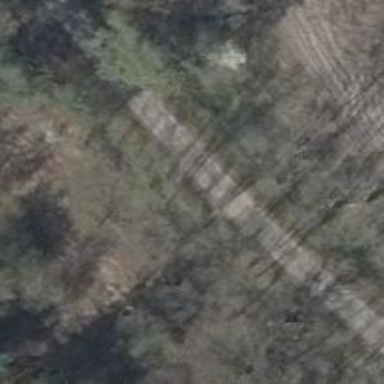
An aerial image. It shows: Well-maintained track road with grade 1 tracktype.